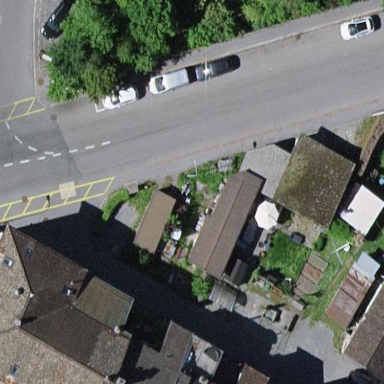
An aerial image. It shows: Residential garden.